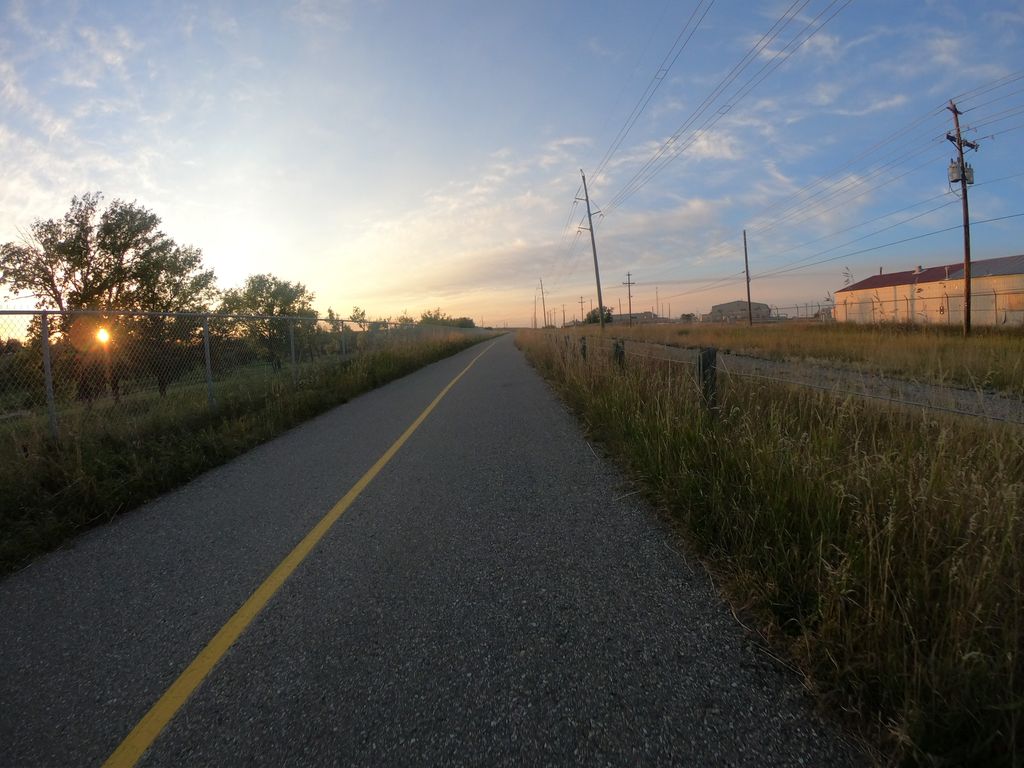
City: calgary